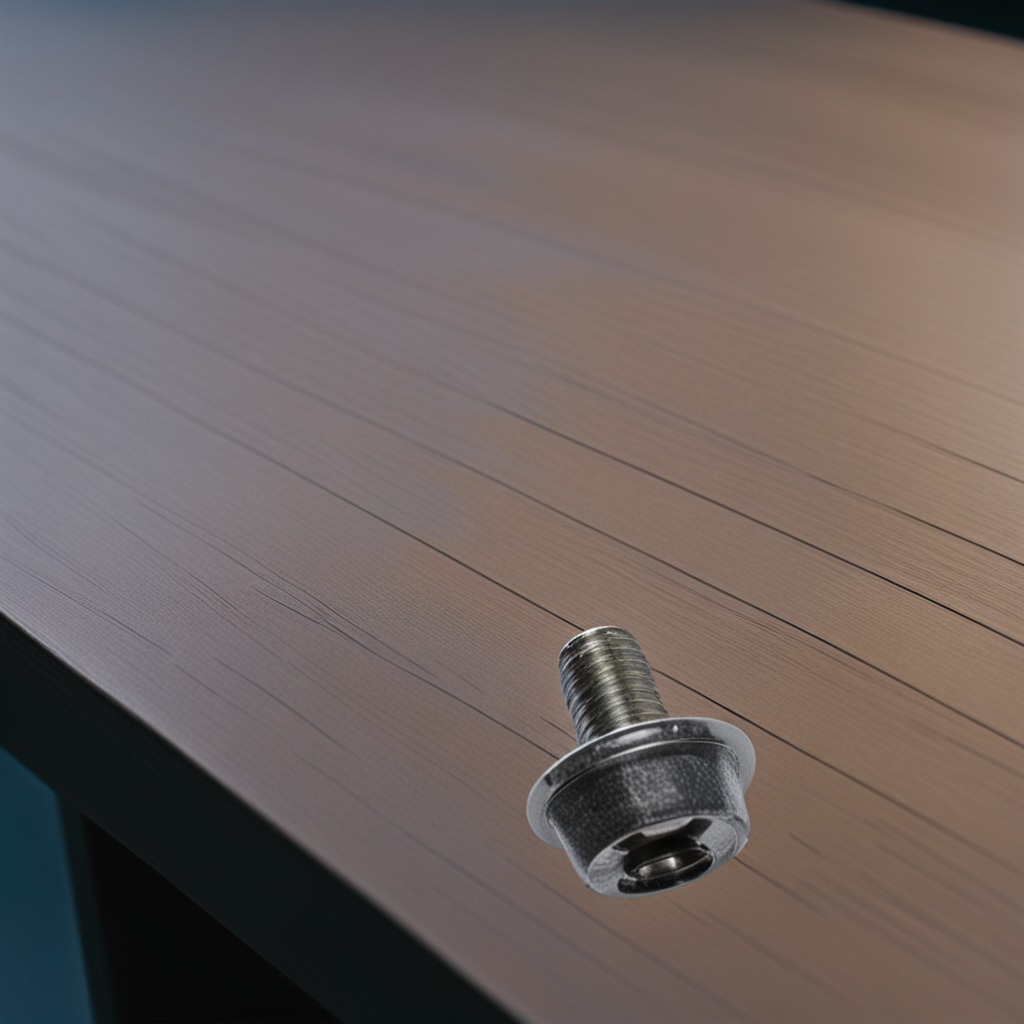
A metal screw is lying on the table.